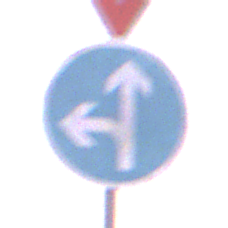
Verkehrszeichen: VorgeschriebeneFahrtrichtungGeradeausOderLinks
Zusatzzeichen oben: VorfahrtGewaehren
Umgebung: Outdoor, Nature
Tageszeit: SunriseSunset
Wetter: PartlyCloudy
Licht: Natural
Jahreszeit: NotSpecified
Kontrast: LowContrast